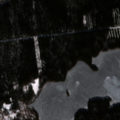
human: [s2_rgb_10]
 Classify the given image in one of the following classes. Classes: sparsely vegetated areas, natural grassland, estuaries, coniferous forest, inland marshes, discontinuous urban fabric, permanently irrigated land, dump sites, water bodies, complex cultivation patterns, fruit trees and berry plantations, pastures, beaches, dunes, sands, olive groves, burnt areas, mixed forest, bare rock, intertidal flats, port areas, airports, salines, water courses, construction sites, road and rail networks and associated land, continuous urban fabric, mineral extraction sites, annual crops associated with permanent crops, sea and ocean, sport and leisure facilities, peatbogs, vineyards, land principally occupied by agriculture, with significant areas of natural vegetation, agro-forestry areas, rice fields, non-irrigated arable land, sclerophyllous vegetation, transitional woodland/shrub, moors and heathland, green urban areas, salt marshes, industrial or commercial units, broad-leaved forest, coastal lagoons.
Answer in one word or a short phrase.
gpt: coniferous forest, water bodies